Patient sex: M
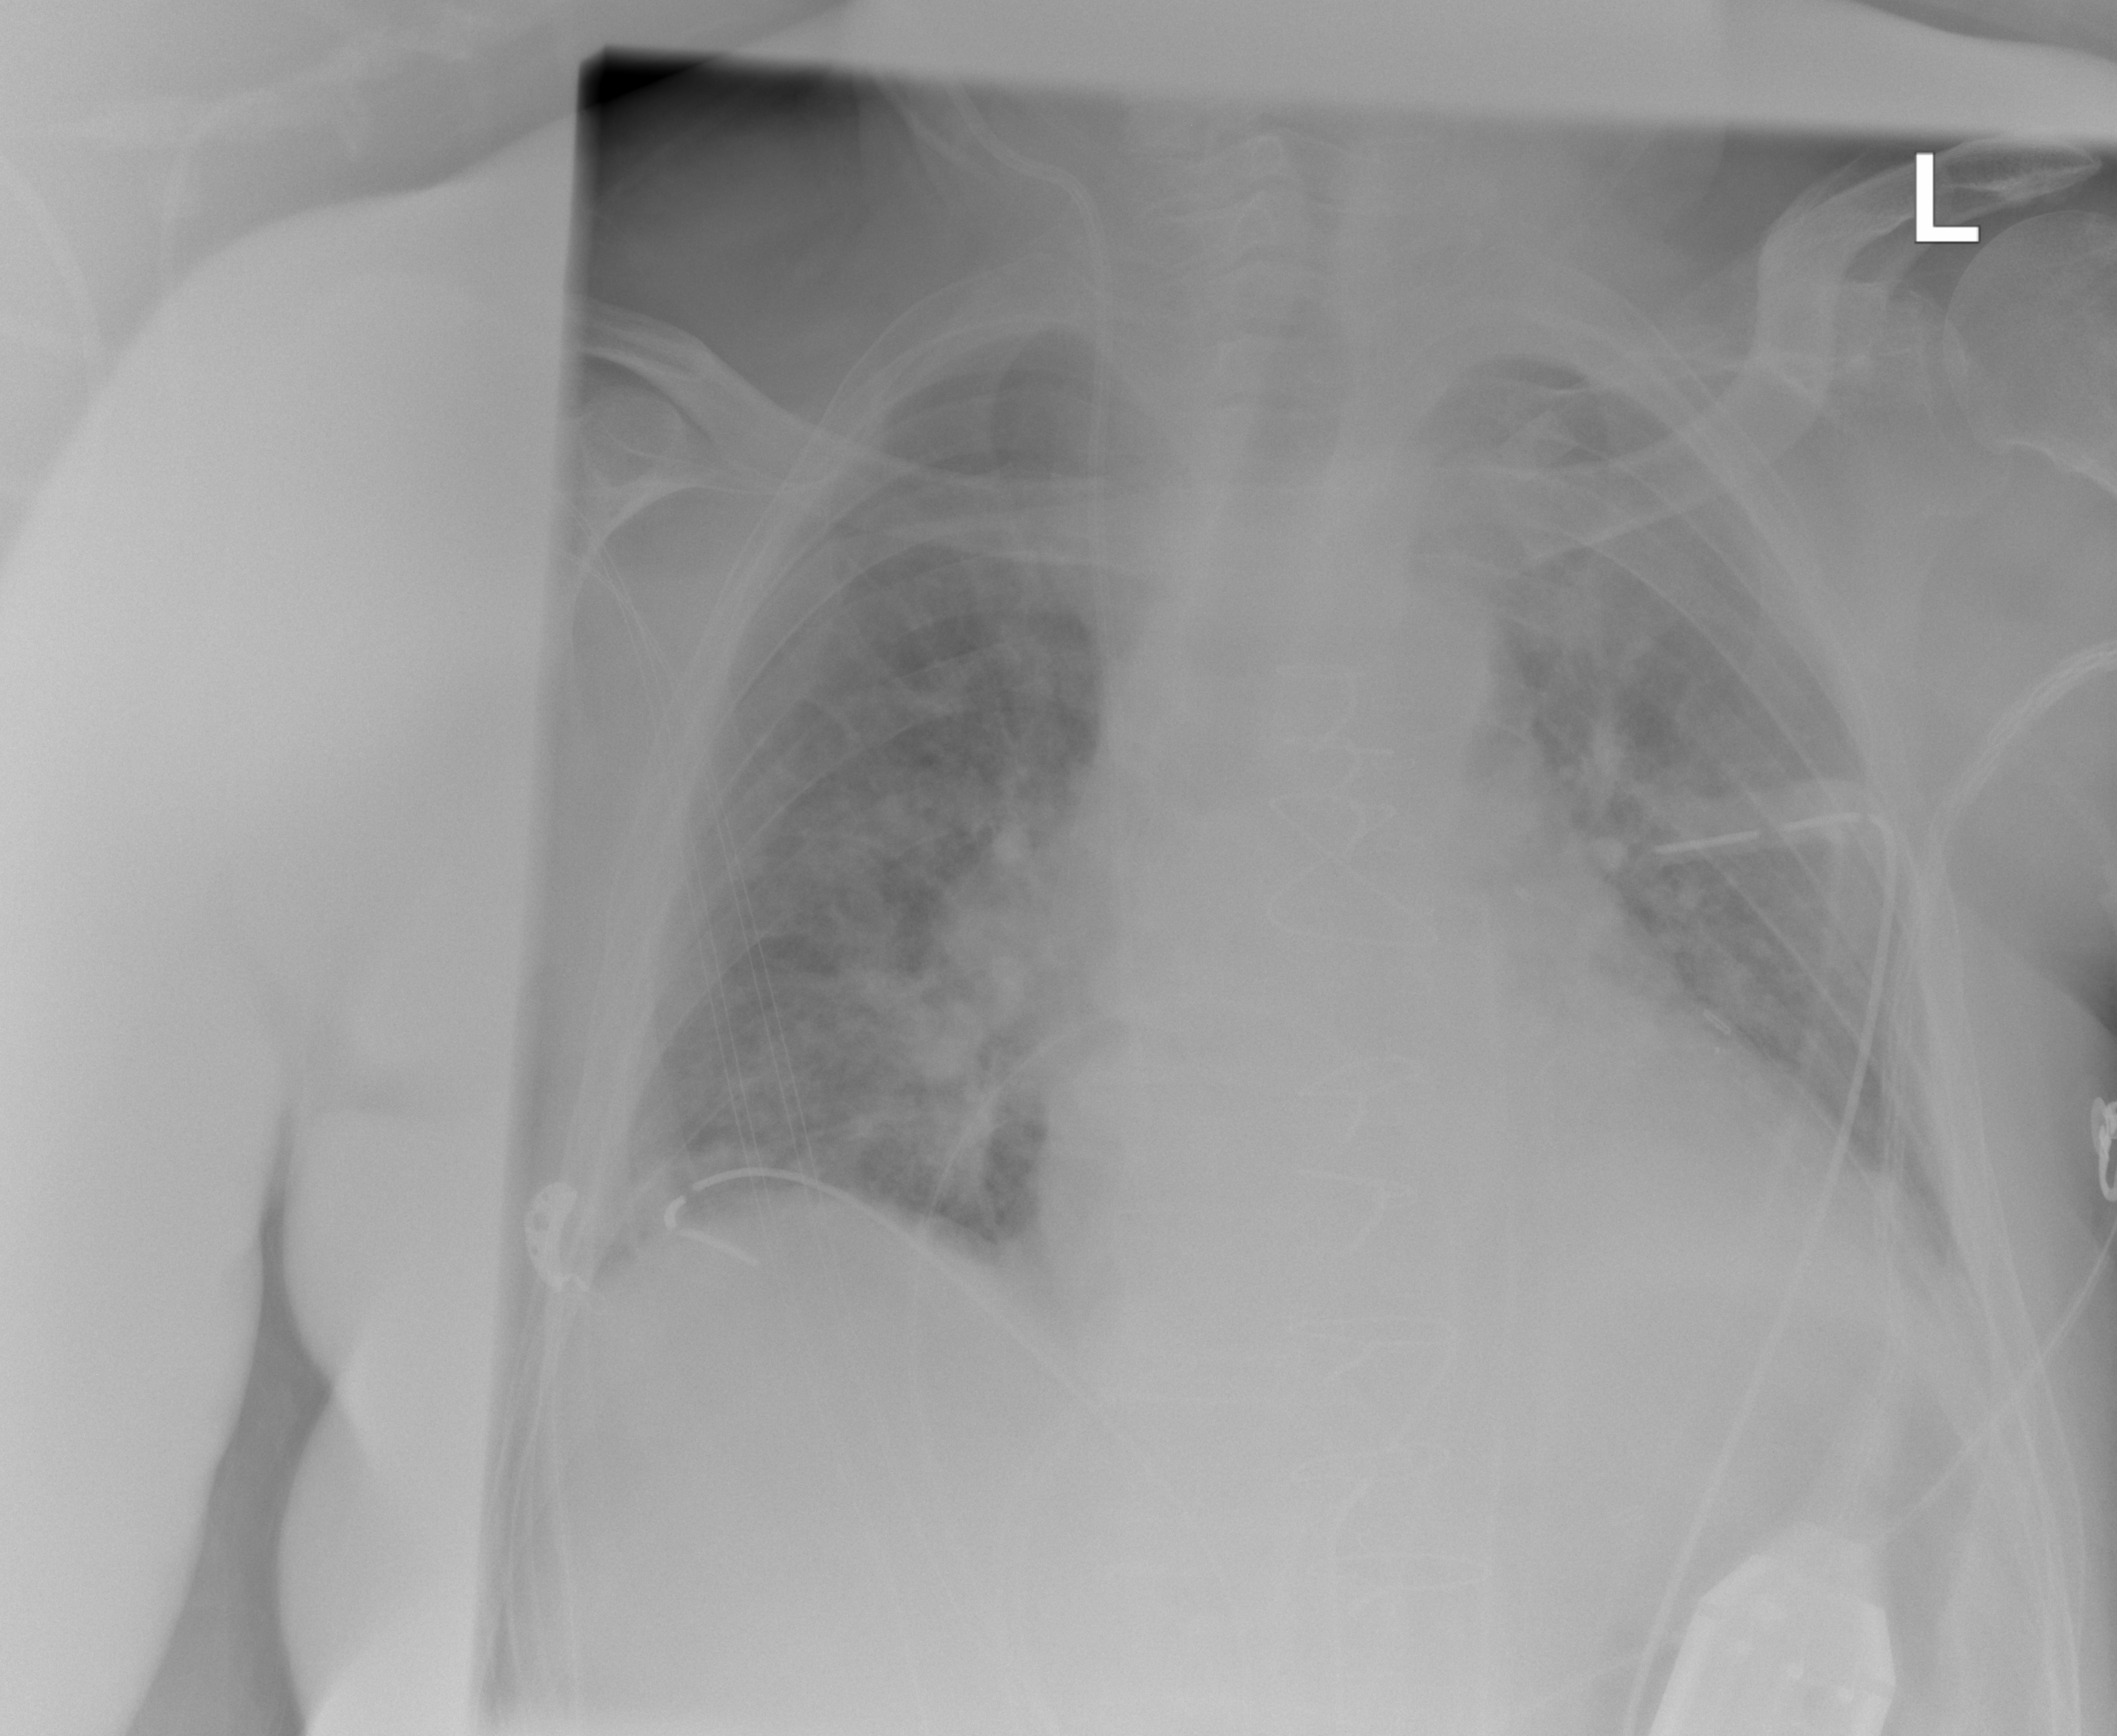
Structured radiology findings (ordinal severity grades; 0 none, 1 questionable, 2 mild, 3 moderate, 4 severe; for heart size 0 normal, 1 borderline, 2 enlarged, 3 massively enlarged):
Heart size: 2
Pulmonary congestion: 3
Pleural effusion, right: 0
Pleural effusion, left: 2
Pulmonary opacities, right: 0
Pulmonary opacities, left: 0
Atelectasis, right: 1
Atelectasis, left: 1